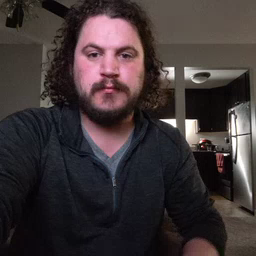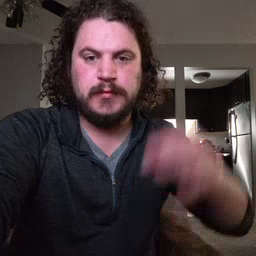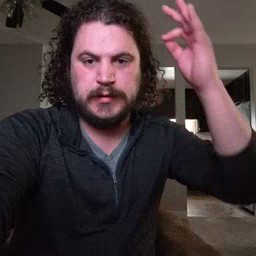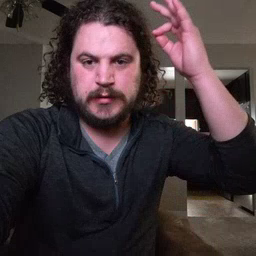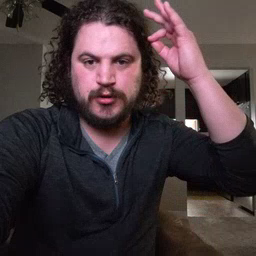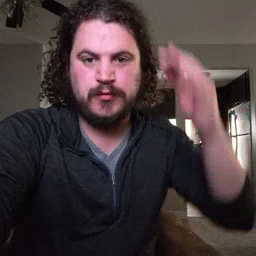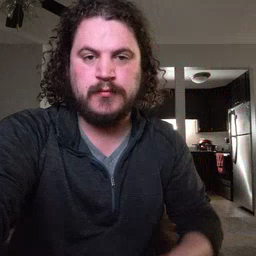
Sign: hair